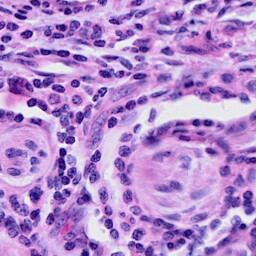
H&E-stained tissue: Cervix